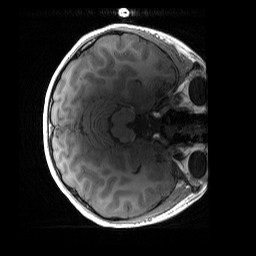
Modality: T1w
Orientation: axial
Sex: male
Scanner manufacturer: siemens
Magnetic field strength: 3 T
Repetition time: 1.9 s
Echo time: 0.00243 s